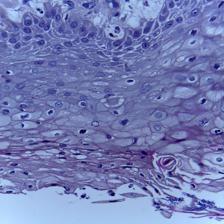
Diagnosis: OSCC